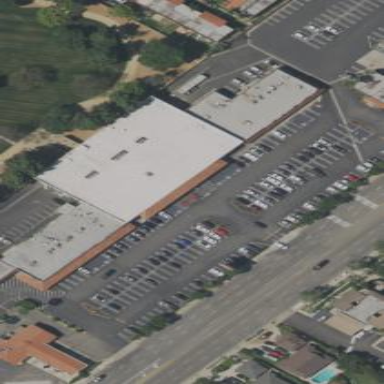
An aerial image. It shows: Retail area.